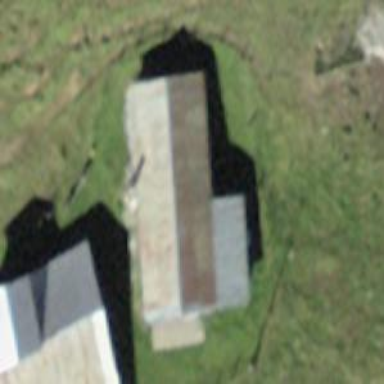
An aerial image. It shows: Hut.